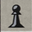
Piece: bP